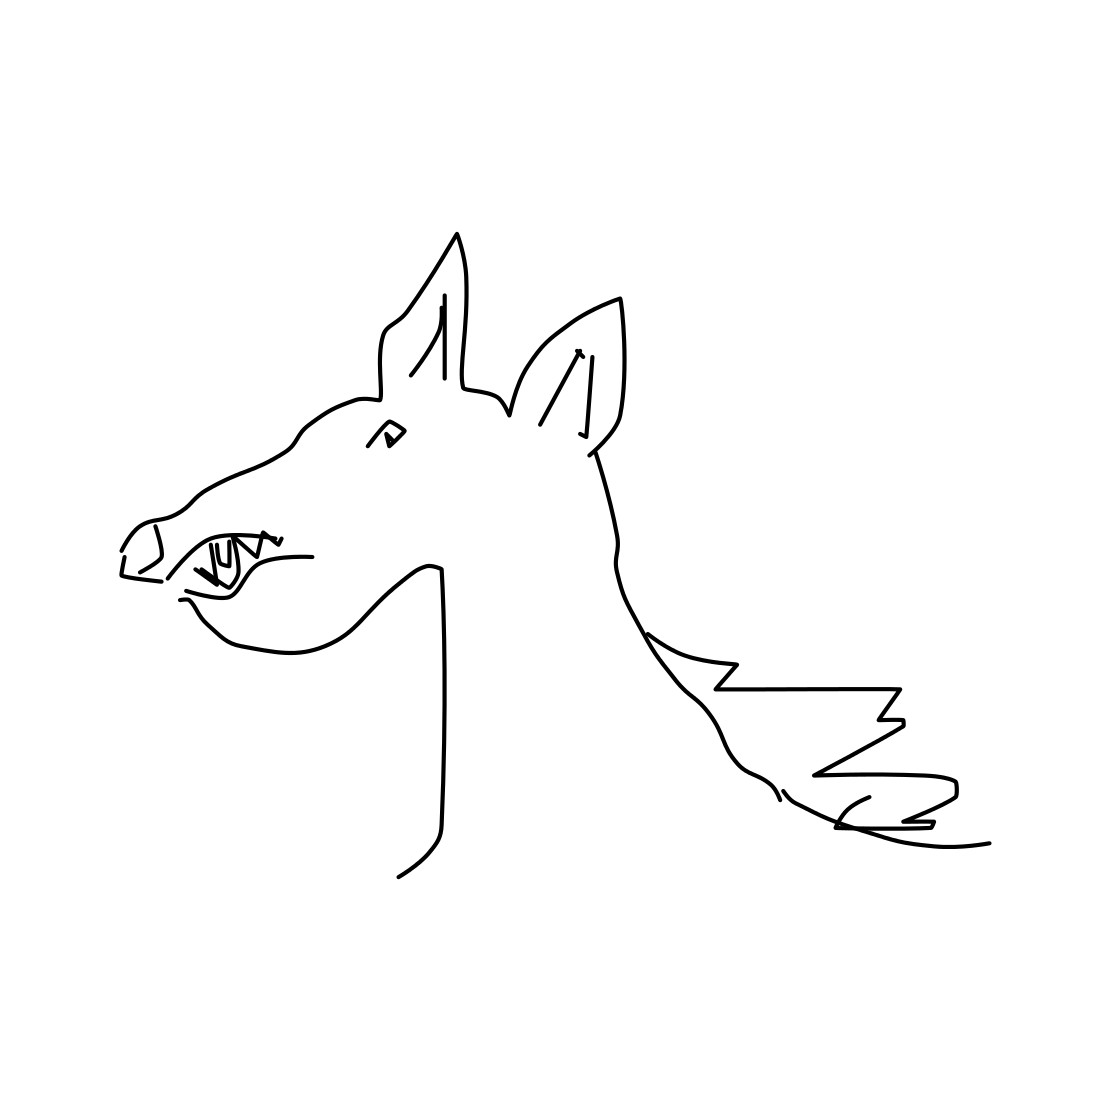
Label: horse